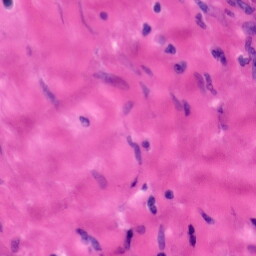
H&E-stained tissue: Tonsil